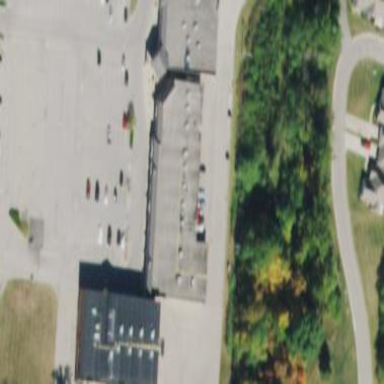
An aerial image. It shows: Retail building.